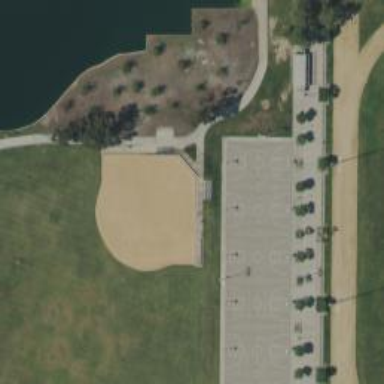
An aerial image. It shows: Baseball pitch for leisure and sports activities.